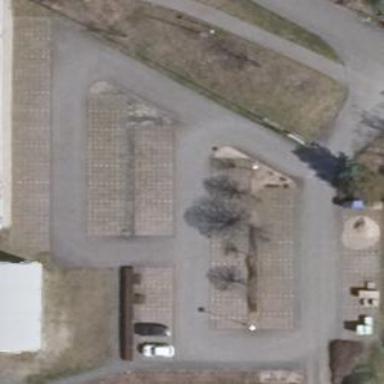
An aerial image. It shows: Parking area.